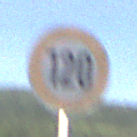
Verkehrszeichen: Geschwindigkeit120
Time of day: MorningAfternoon
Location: Outdoor (RoadRail)
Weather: PartlyCloudy
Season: NotSpecified
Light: Natural